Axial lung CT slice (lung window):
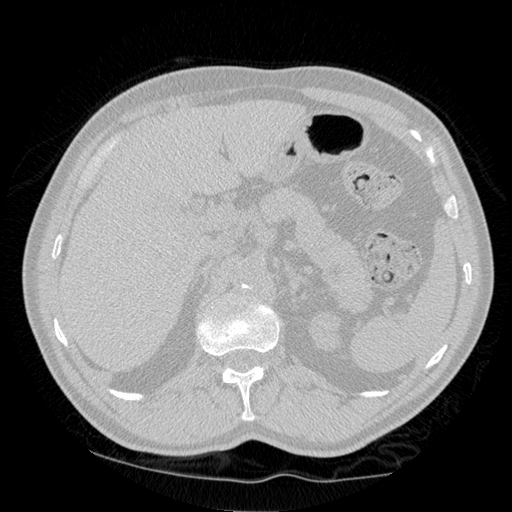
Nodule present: no